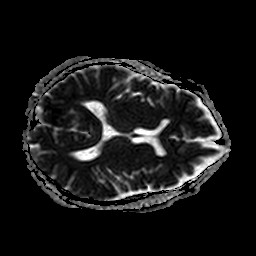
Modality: ADC
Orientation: axial
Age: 49
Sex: male
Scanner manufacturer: philips
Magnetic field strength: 1.5 T
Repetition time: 4.794 s
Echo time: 0.07764 s